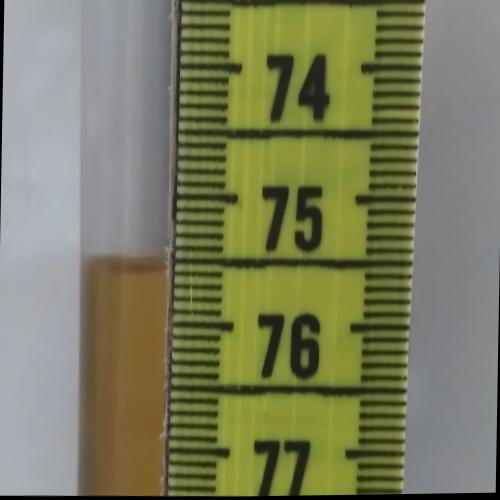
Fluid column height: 75.6 cm